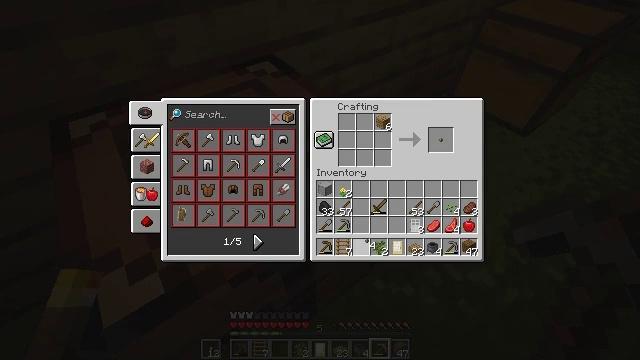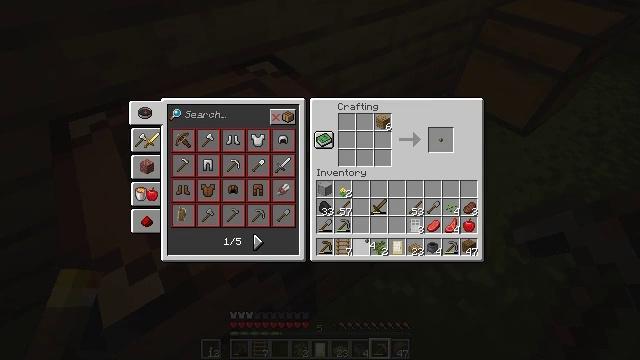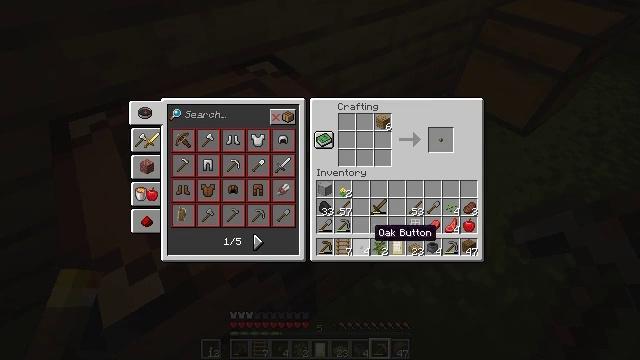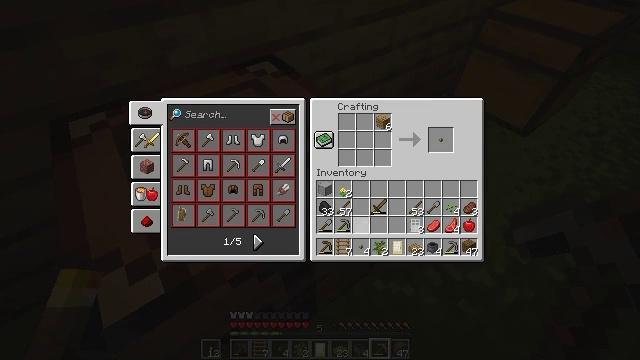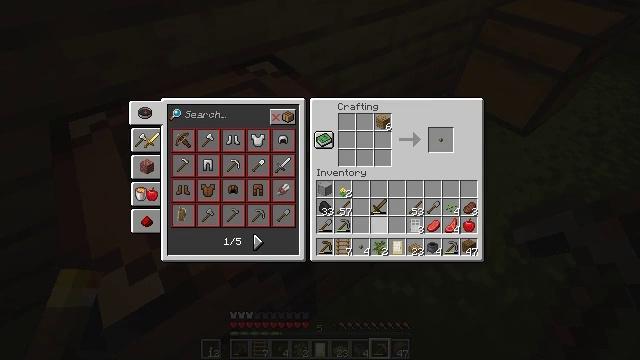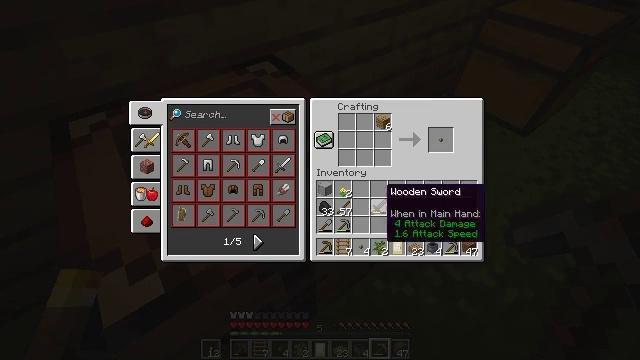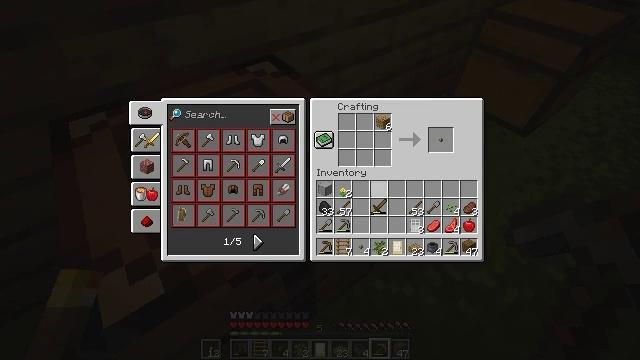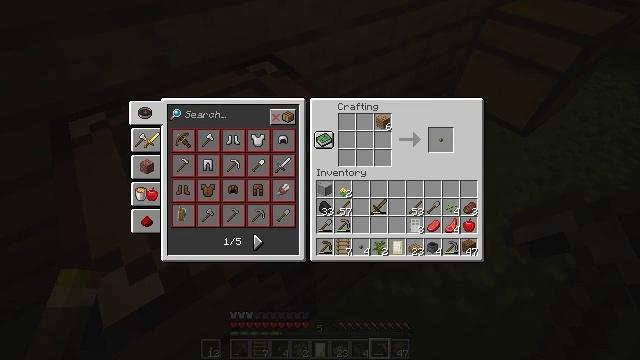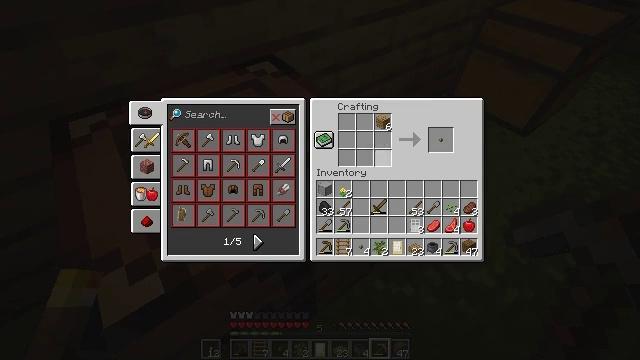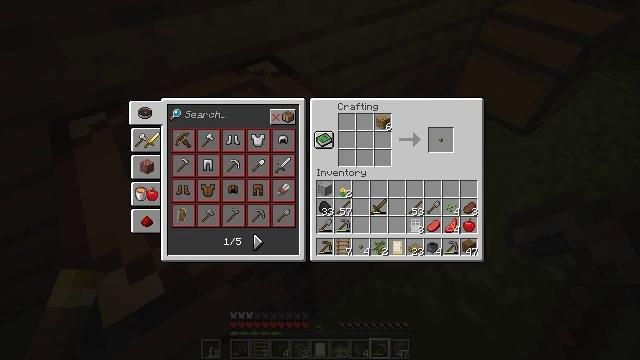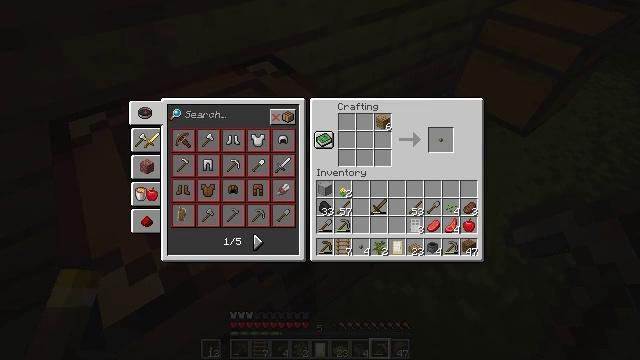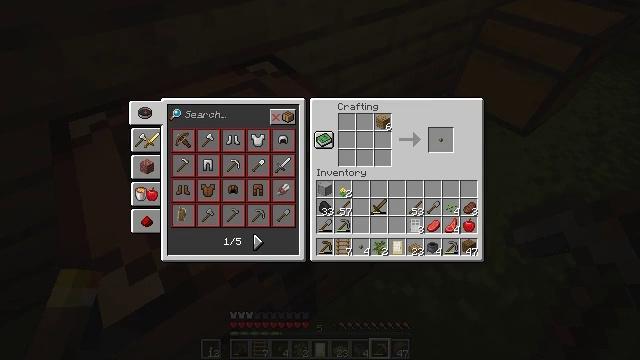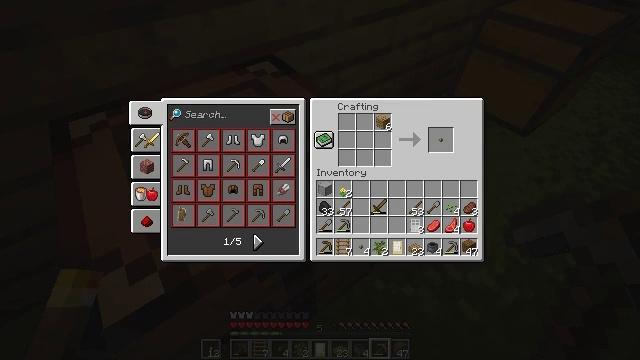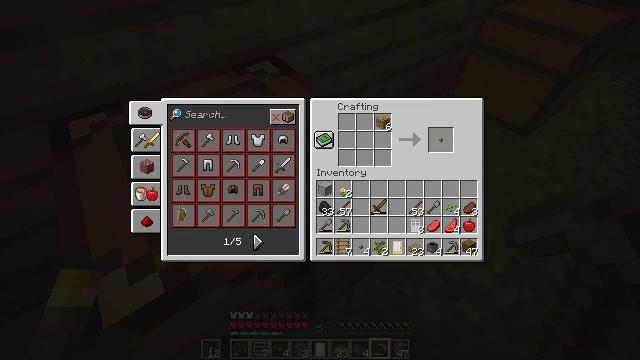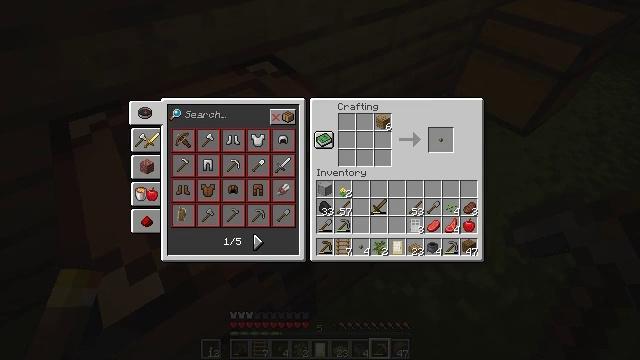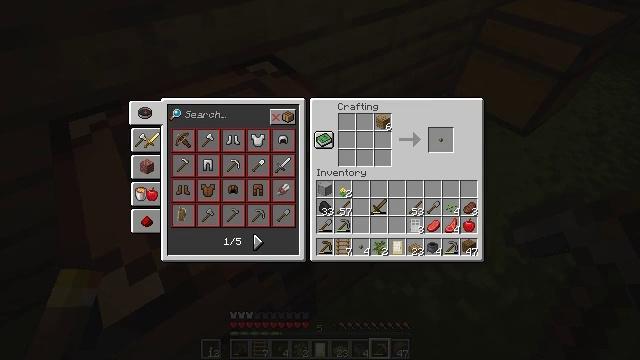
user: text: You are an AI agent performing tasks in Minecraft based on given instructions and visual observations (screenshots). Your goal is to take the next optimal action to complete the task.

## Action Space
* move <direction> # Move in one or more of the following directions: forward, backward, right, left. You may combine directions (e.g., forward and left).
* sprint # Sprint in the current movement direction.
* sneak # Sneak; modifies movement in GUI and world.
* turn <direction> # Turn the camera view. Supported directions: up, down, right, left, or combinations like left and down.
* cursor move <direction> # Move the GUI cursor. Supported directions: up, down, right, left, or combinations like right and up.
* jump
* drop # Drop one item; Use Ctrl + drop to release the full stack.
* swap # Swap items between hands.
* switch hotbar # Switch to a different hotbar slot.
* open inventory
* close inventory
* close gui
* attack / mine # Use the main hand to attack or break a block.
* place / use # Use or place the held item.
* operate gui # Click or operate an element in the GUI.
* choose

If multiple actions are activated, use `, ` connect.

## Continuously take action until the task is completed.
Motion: motion action
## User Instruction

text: Gather the birch door for reuse.
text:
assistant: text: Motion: operate gui
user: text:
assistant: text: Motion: no_op
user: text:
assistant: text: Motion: cursor move up
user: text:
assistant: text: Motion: cursor move up
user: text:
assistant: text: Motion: cursor move up
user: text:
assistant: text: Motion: cursor move up
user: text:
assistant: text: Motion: cursor move up
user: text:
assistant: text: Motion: cursor move up
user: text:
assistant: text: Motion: cursor move right and up
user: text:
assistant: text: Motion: no_op
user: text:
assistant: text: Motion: no_op
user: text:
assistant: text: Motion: no_op
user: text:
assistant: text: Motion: no_op
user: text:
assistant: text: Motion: no_op
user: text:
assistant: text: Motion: no_op
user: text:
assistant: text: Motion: no_op
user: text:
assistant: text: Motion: no_op
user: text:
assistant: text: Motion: no_op
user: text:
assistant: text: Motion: no_op
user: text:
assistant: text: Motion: no_op
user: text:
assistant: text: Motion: no_op
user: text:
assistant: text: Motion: no_op
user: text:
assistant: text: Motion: no_op
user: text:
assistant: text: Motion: operate gui
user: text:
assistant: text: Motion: operate gui
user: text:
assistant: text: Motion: operate gui
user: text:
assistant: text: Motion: no_op
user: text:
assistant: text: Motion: cursor move left and down
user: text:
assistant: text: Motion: cursor move down
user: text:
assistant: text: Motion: cursor move down